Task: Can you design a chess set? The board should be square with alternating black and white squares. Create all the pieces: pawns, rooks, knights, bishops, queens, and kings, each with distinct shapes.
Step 4923:
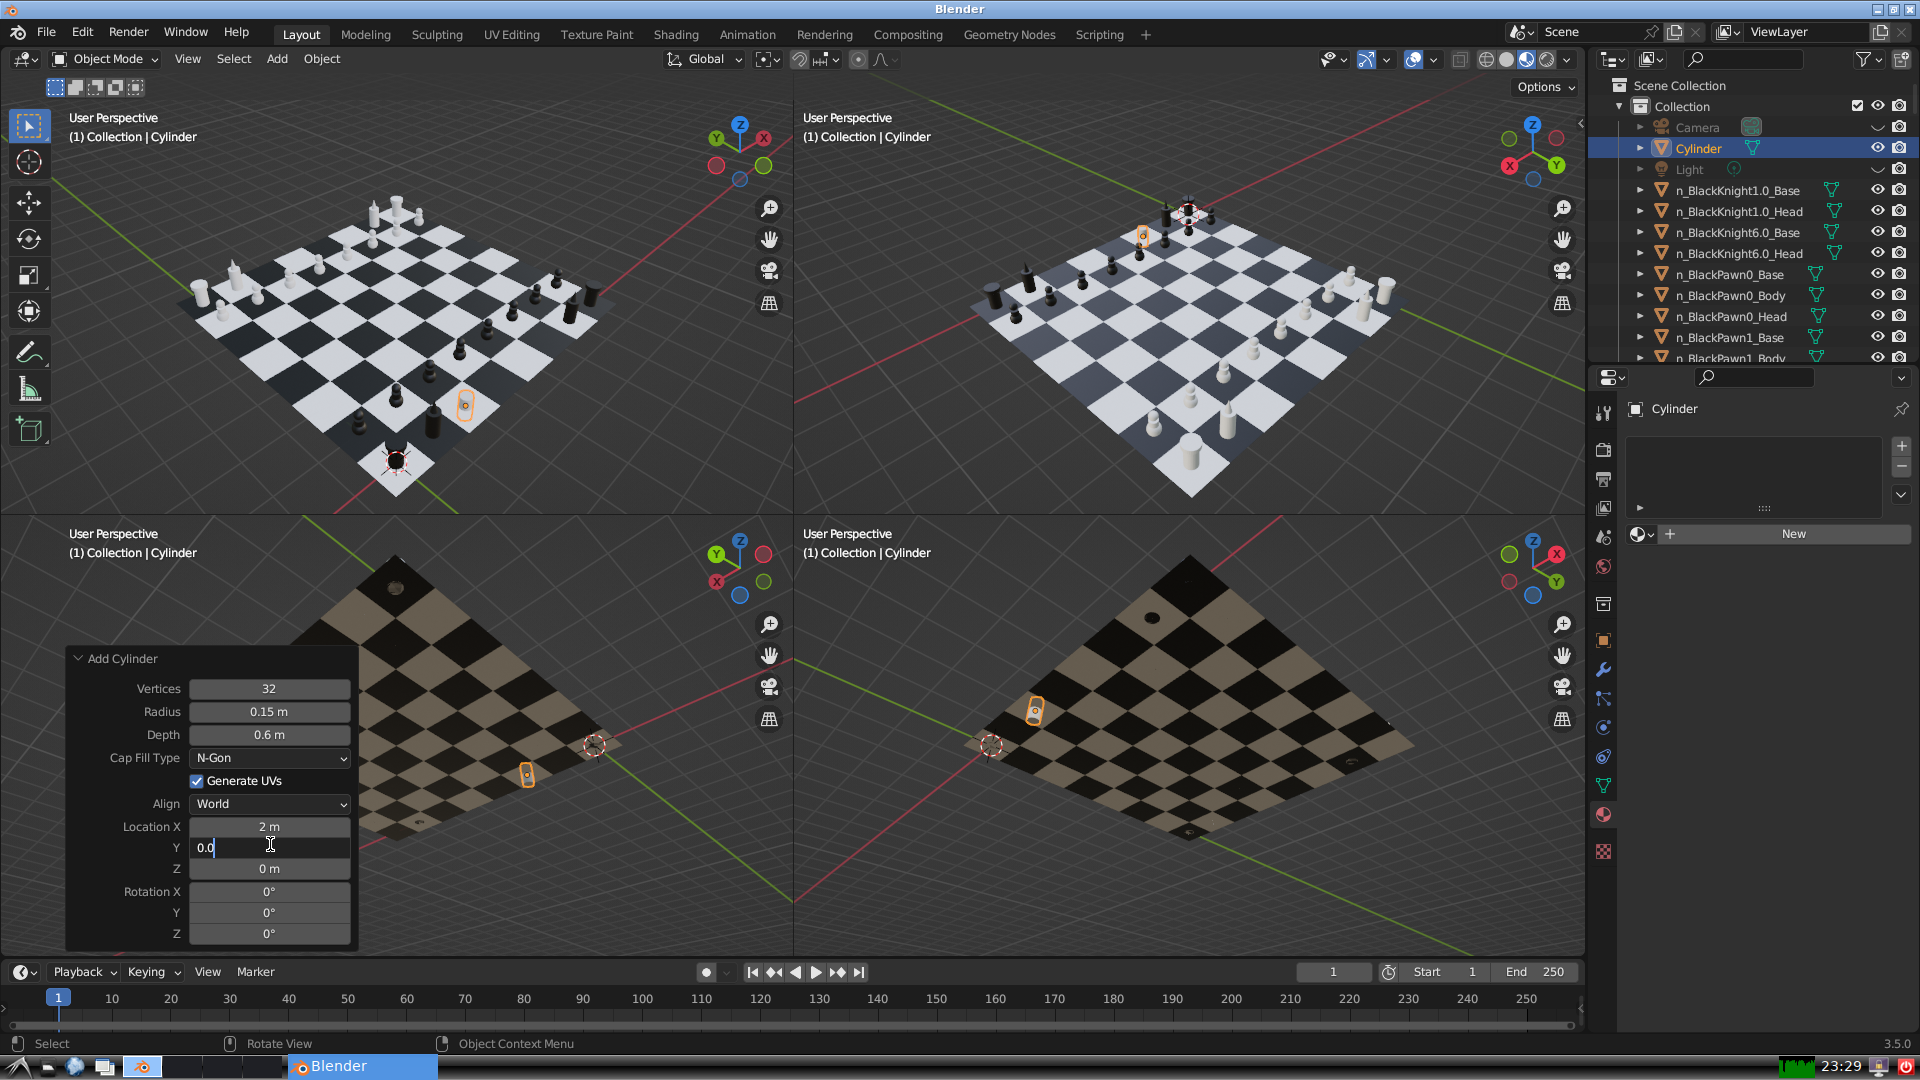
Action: {"key_press": ['Return']}